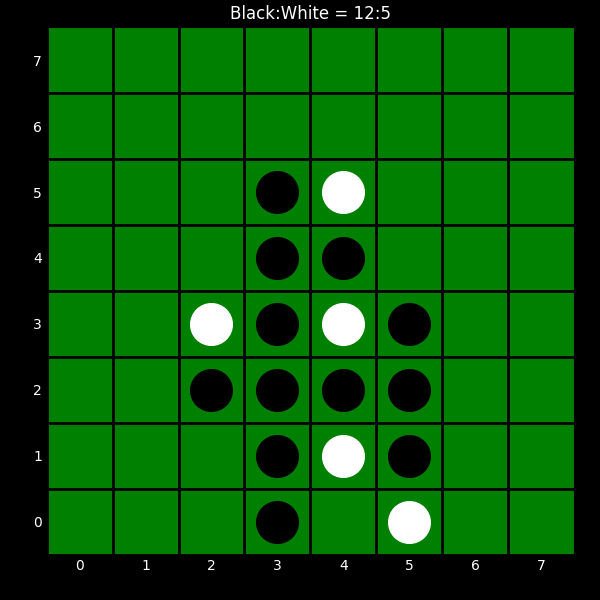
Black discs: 12
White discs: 5